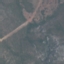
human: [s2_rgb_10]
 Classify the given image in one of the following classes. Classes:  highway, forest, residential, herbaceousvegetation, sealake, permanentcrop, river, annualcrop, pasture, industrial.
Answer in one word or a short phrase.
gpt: HerbaceousVegetation